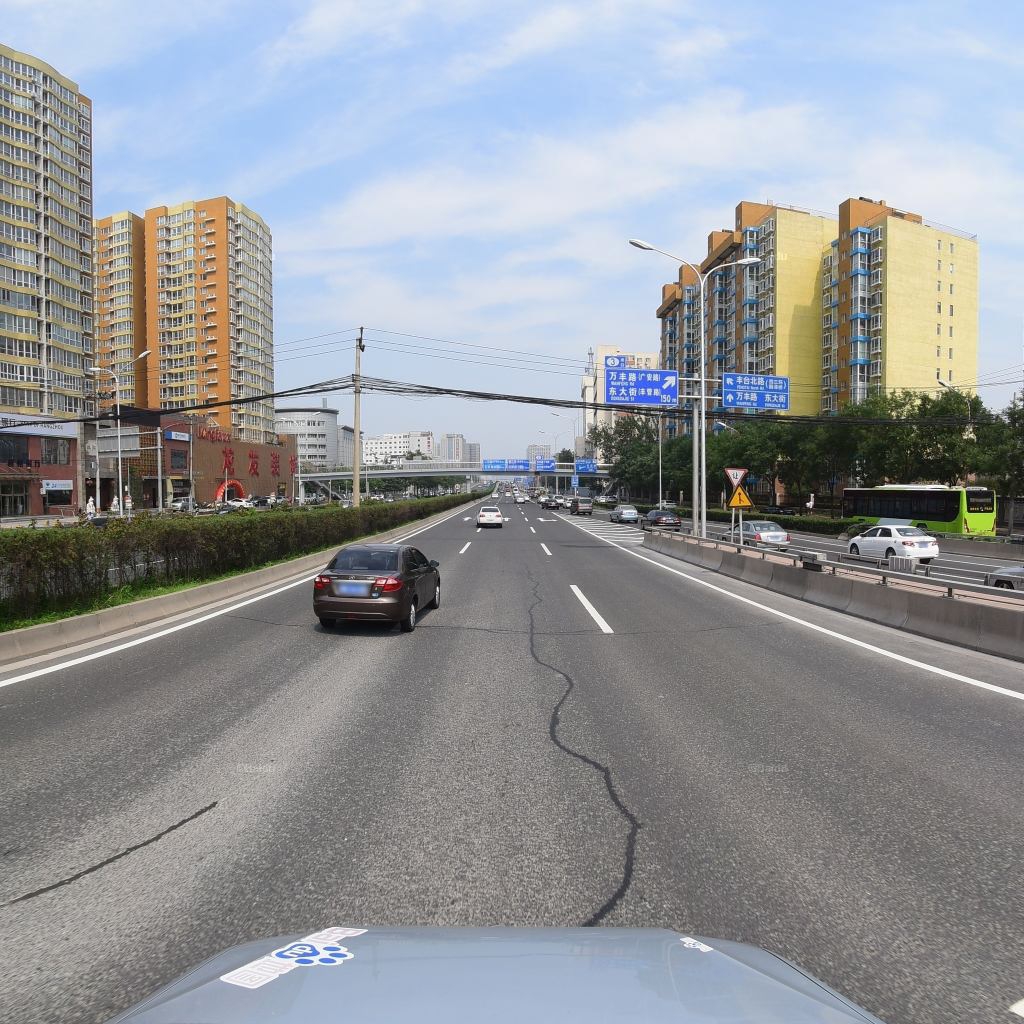
Region: Fengtai
Road damage annotations: transverse patch, transverse patch, longitudinal patch, longitudinal patch